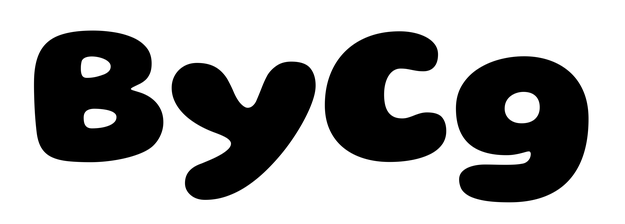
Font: Gluten_ExtraBold